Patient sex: M
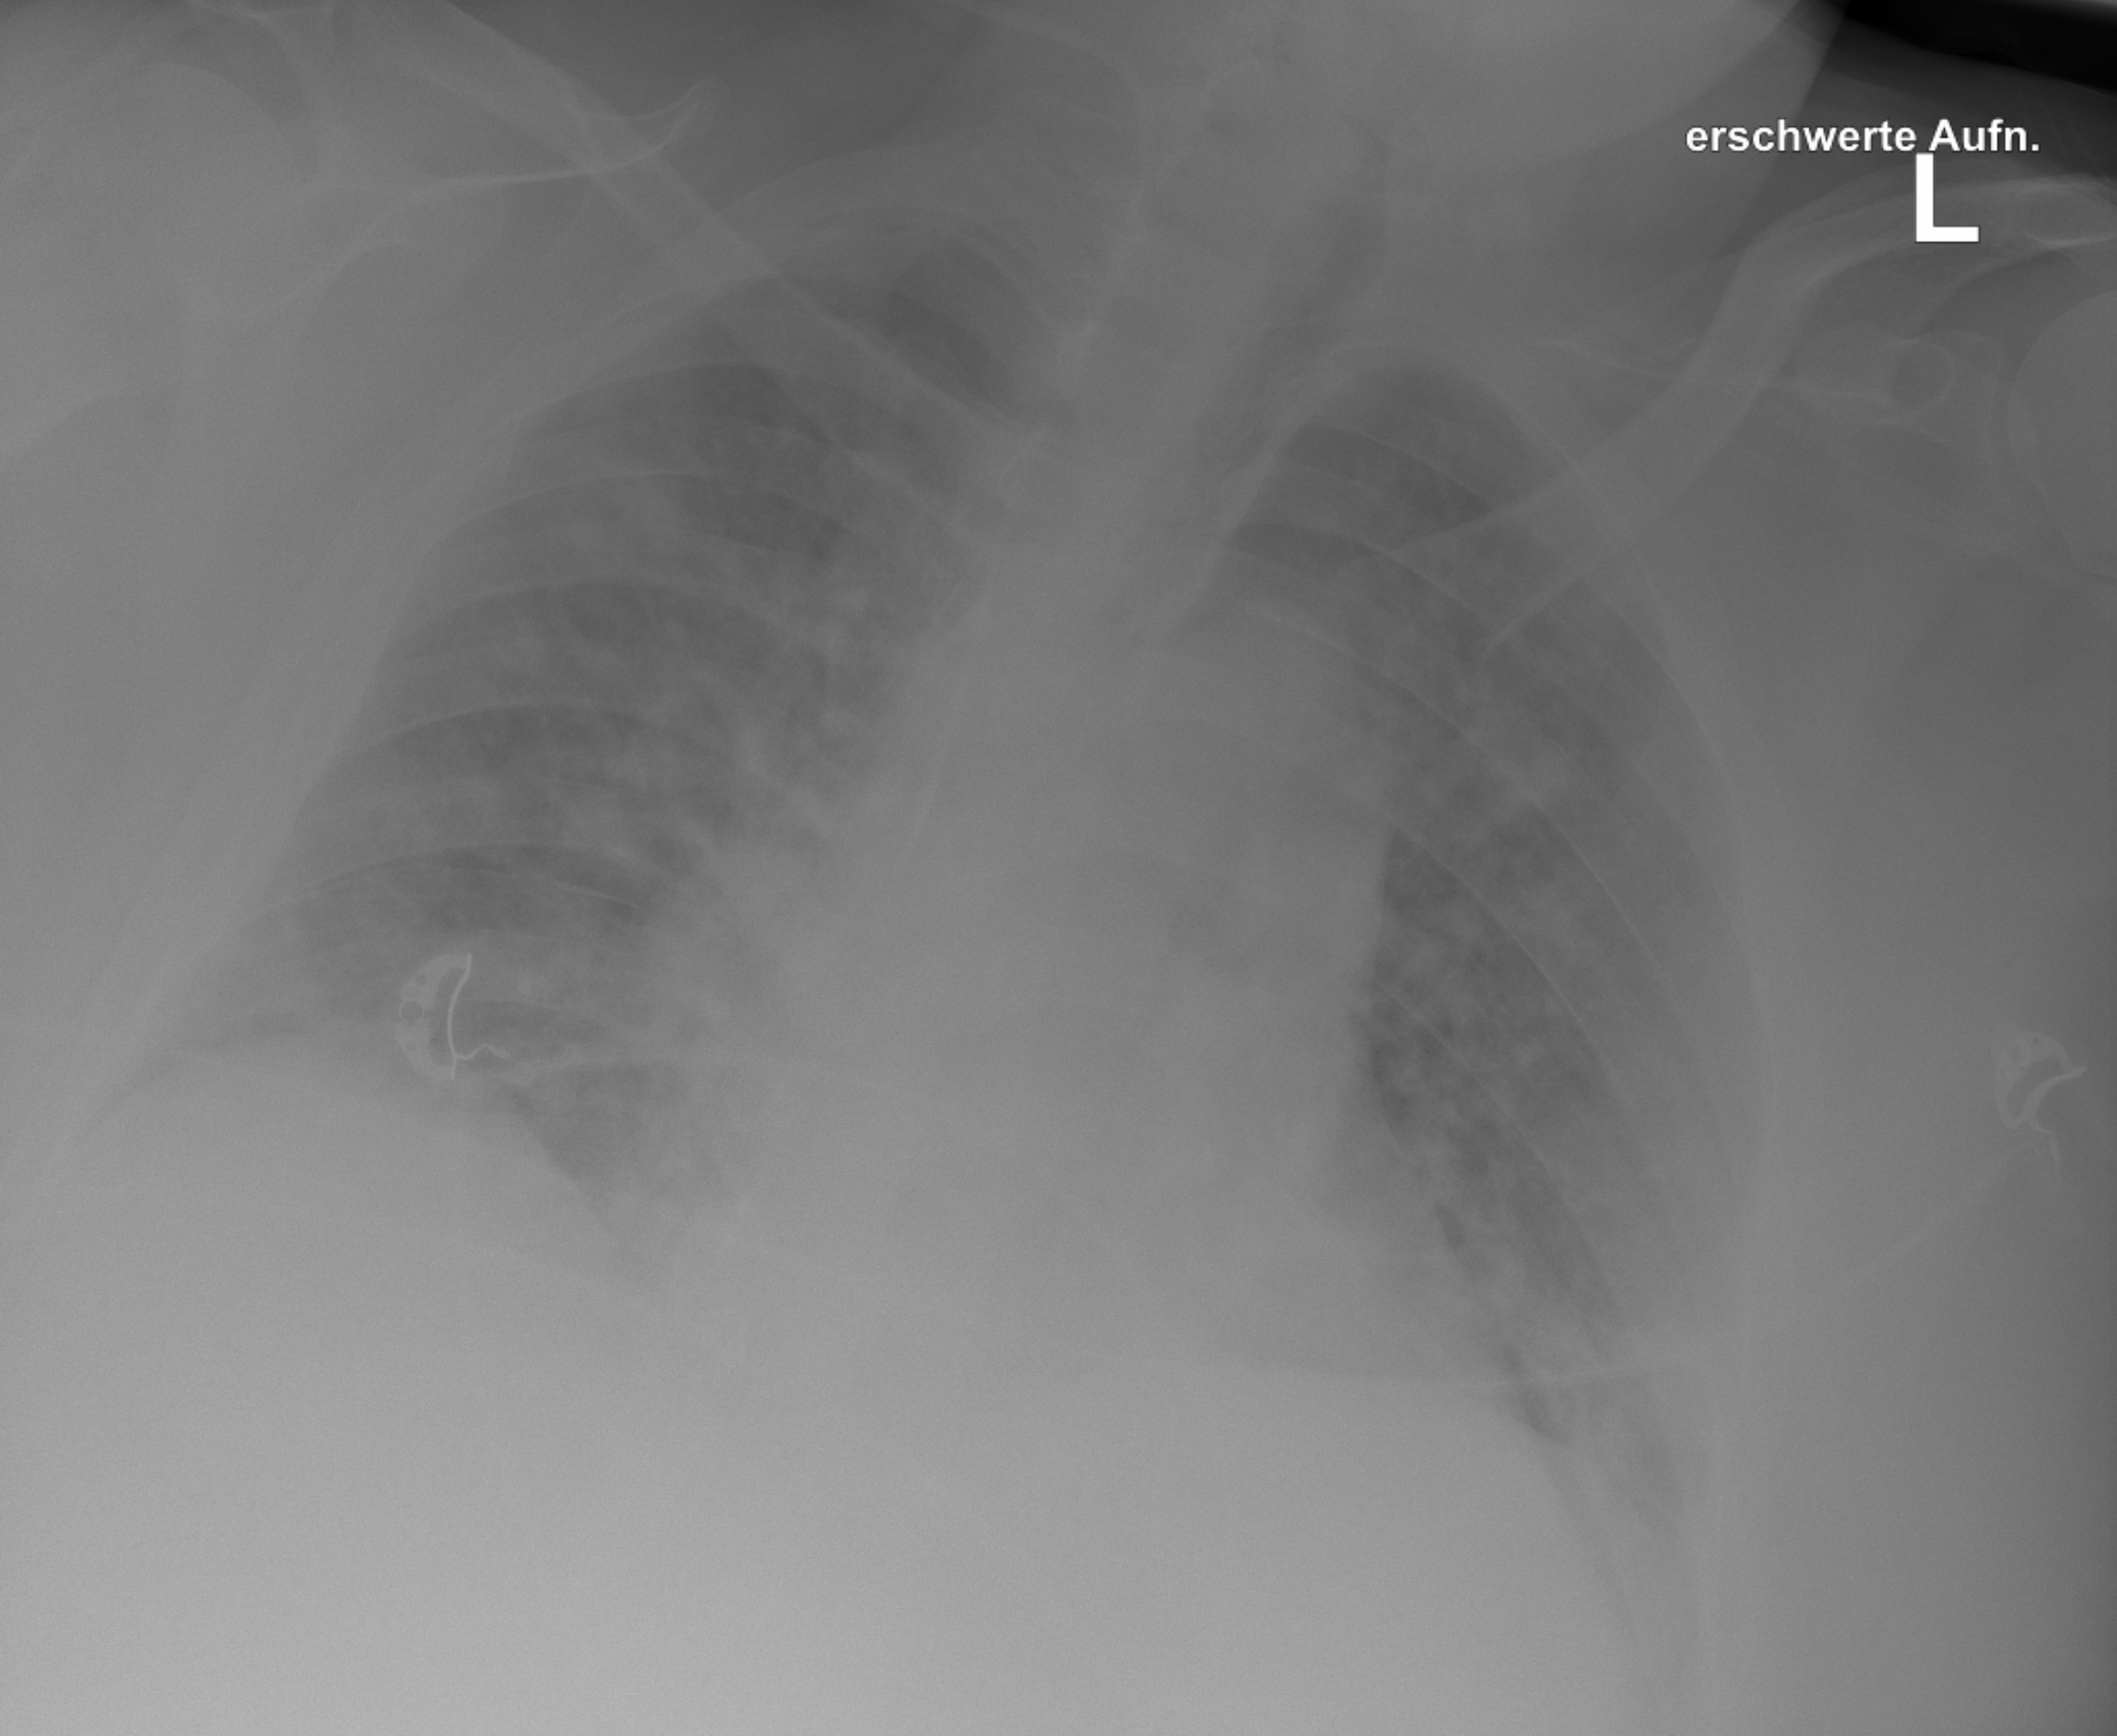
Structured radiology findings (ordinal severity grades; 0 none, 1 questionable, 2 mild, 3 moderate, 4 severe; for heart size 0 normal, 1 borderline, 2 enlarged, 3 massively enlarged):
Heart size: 0
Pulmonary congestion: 2
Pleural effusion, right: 0
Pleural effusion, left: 1
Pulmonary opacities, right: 2
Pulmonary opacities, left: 1
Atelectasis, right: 2
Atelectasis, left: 2